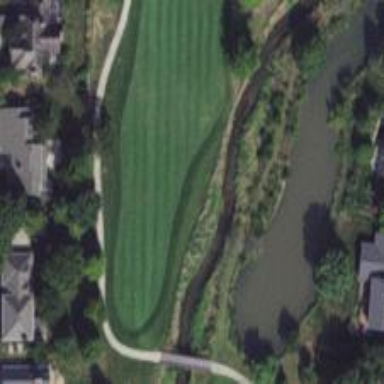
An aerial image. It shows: View of golf hole.